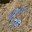
Label: 5